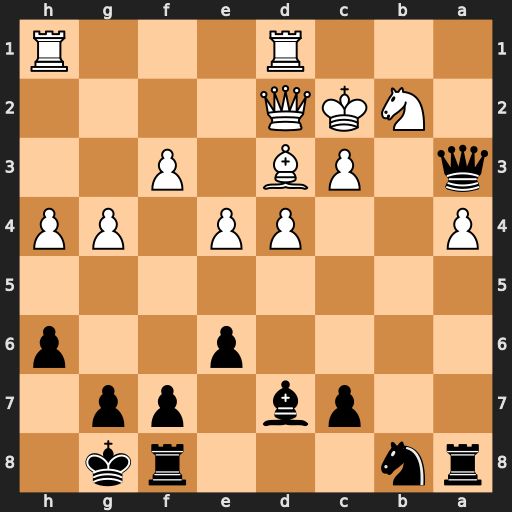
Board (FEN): rn3rk1/2pb1pp1/4p2p/8/P2PP1PP/q1PB1P2/1NKQ4/3R3R
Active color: b
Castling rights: -
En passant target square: -
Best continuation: Bxa4+ Nxa4 Qxa4+